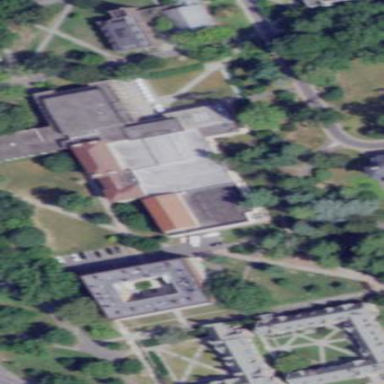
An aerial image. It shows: Building.